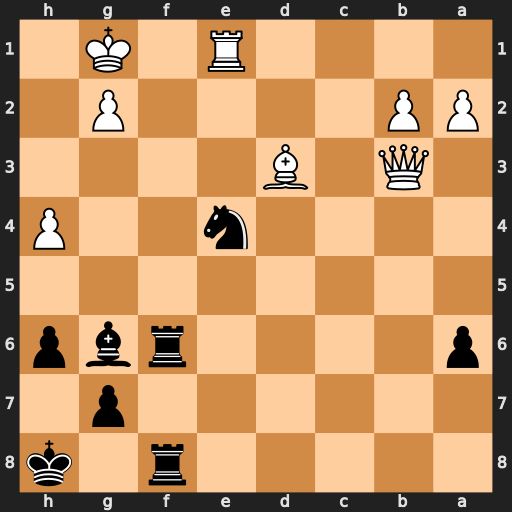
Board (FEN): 5r1k/6p1/p4rbp/8/4n2P/1Q1B4/PP4P1/4R1K1
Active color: b
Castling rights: -
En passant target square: -
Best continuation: Nc5 Qc4 Nxd3